Question: I am unable to trigger events in the desired path.. Here is an simple example, when I draw a line and wanted to trigger hit on mouseover of that line... Kinetic js itself closes the line path and provides hit only inside the region and not on the region below the mid of the line..
Below is the code and plunkr..
'''
http://plnkr.co/edit/orCEGKENFkqn6fIy3IjE?p=preview
'''
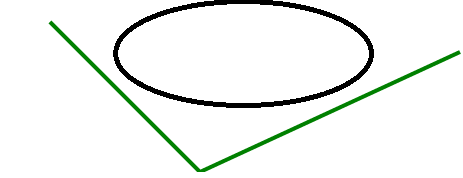
Answer: But, the hit region is not the entire width of its stroke.
For example, set your lineWidth to 60 and notice that your hit region becomes bigger.